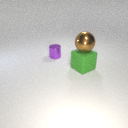
large green rubber cube to the right of small purple metal cylinder